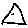
Label: triangle